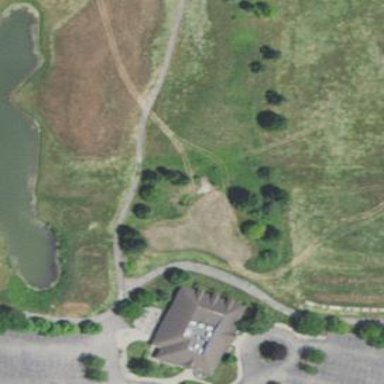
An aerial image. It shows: Area with grass used as rough in golf course.